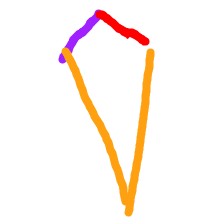
Shape: kite